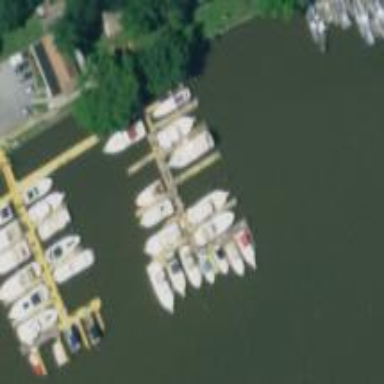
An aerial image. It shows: Marina on leisure land.